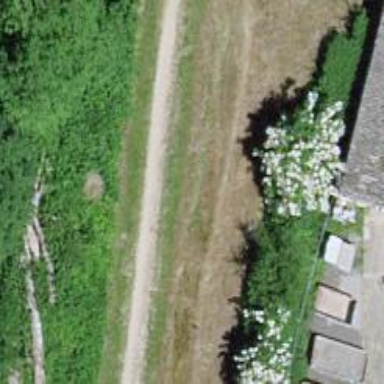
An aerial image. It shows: Path.